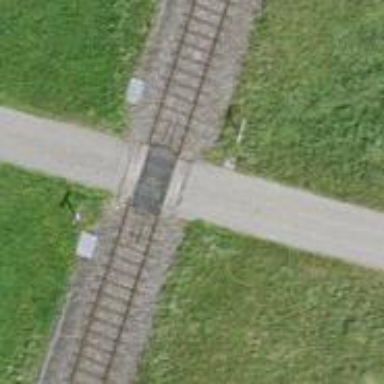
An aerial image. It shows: Level crossing with saltire markings.